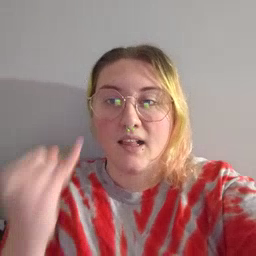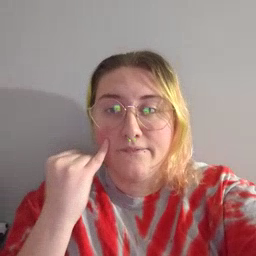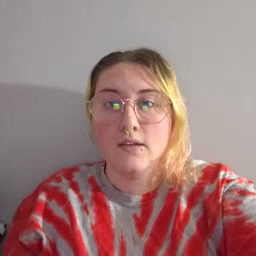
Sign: if